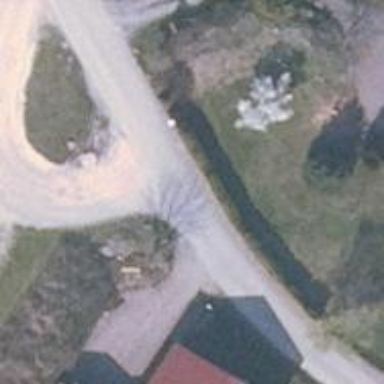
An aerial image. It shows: Residential road with asphalt surface.